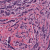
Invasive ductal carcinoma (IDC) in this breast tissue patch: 1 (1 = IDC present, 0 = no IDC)